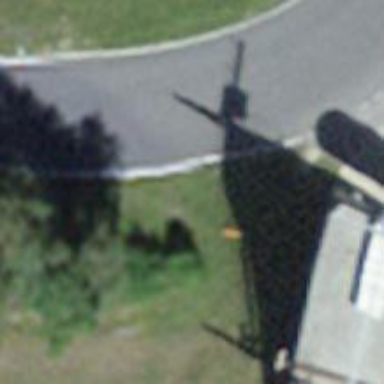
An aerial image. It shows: Pole supporting pipeline marker with roof cover.